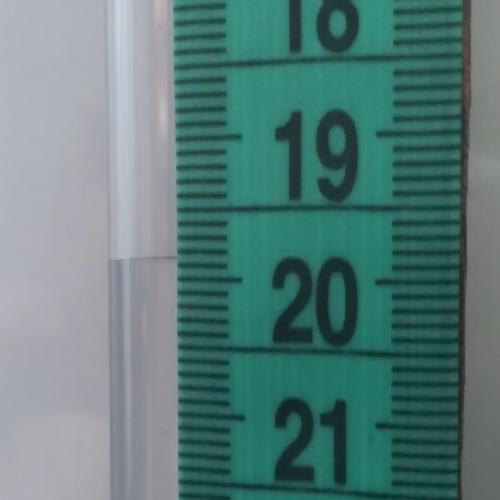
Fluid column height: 19.9 cm